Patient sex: M
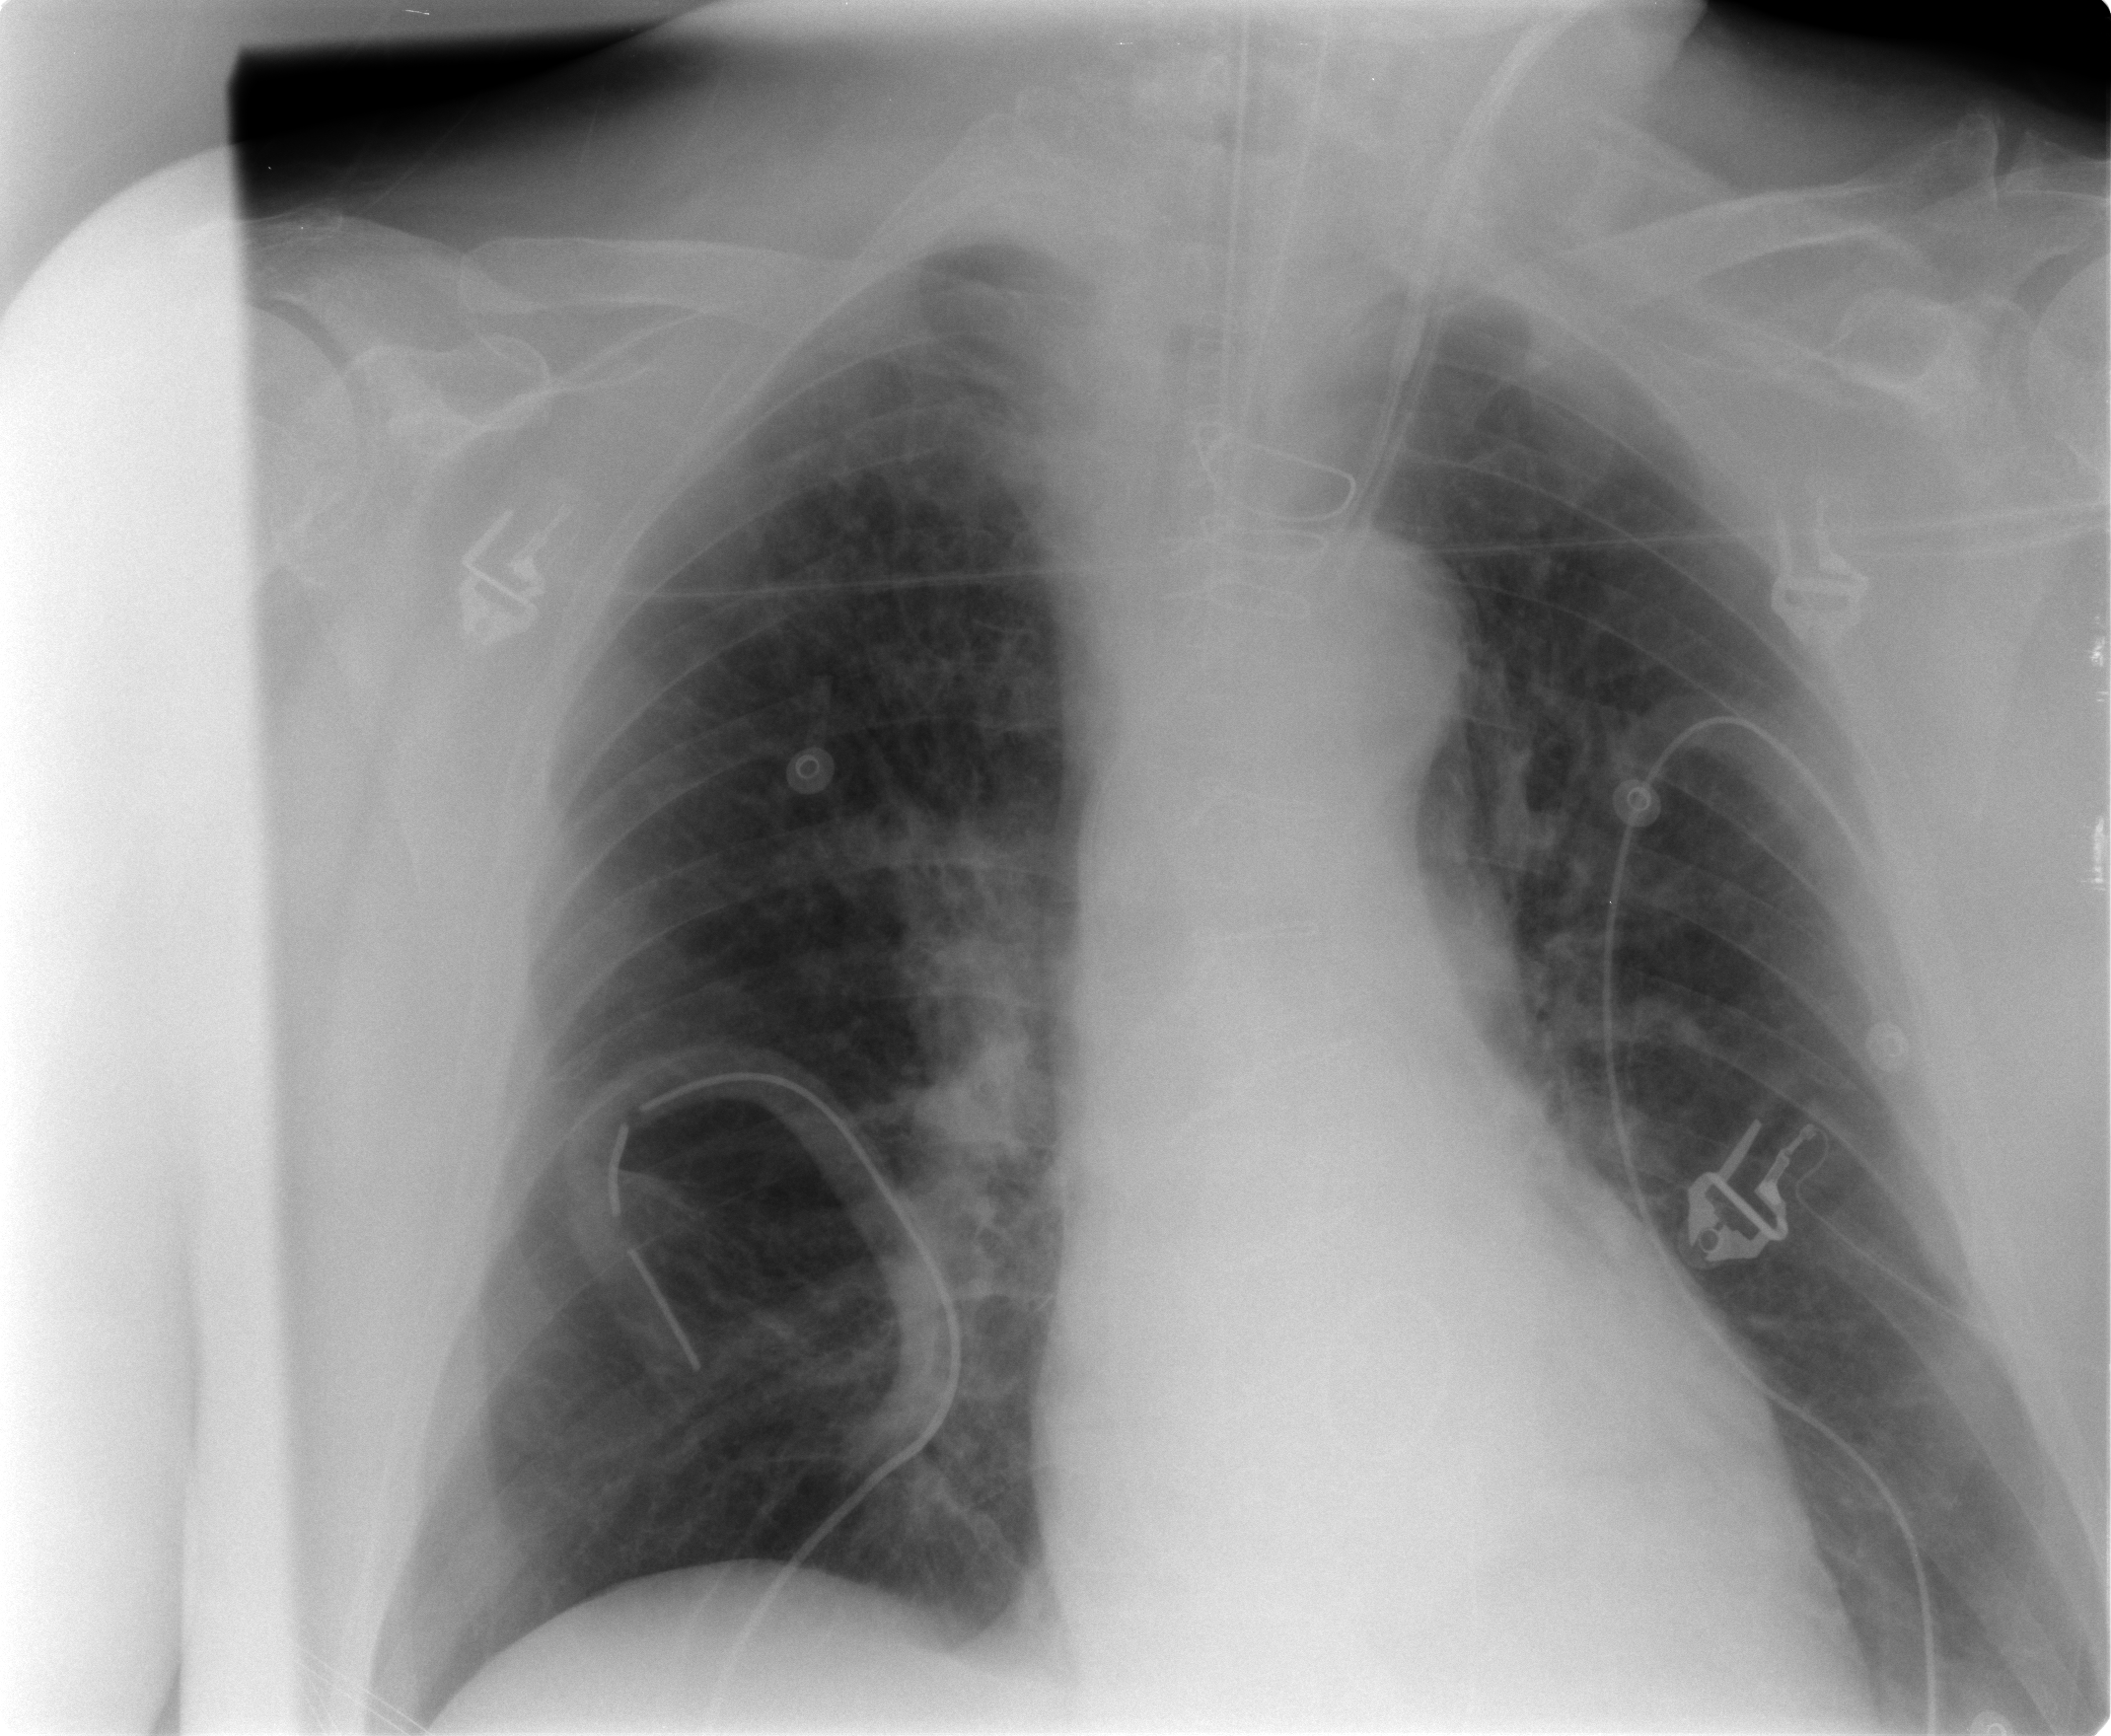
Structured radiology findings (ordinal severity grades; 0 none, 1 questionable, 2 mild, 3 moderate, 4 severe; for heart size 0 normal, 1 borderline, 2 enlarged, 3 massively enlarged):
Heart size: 1
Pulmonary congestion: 2
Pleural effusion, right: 1
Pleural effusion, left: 1
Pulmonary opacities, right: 1
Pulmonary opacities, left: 0
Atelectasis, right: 1
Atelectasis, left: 1